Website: ulta-beauty
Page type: cart
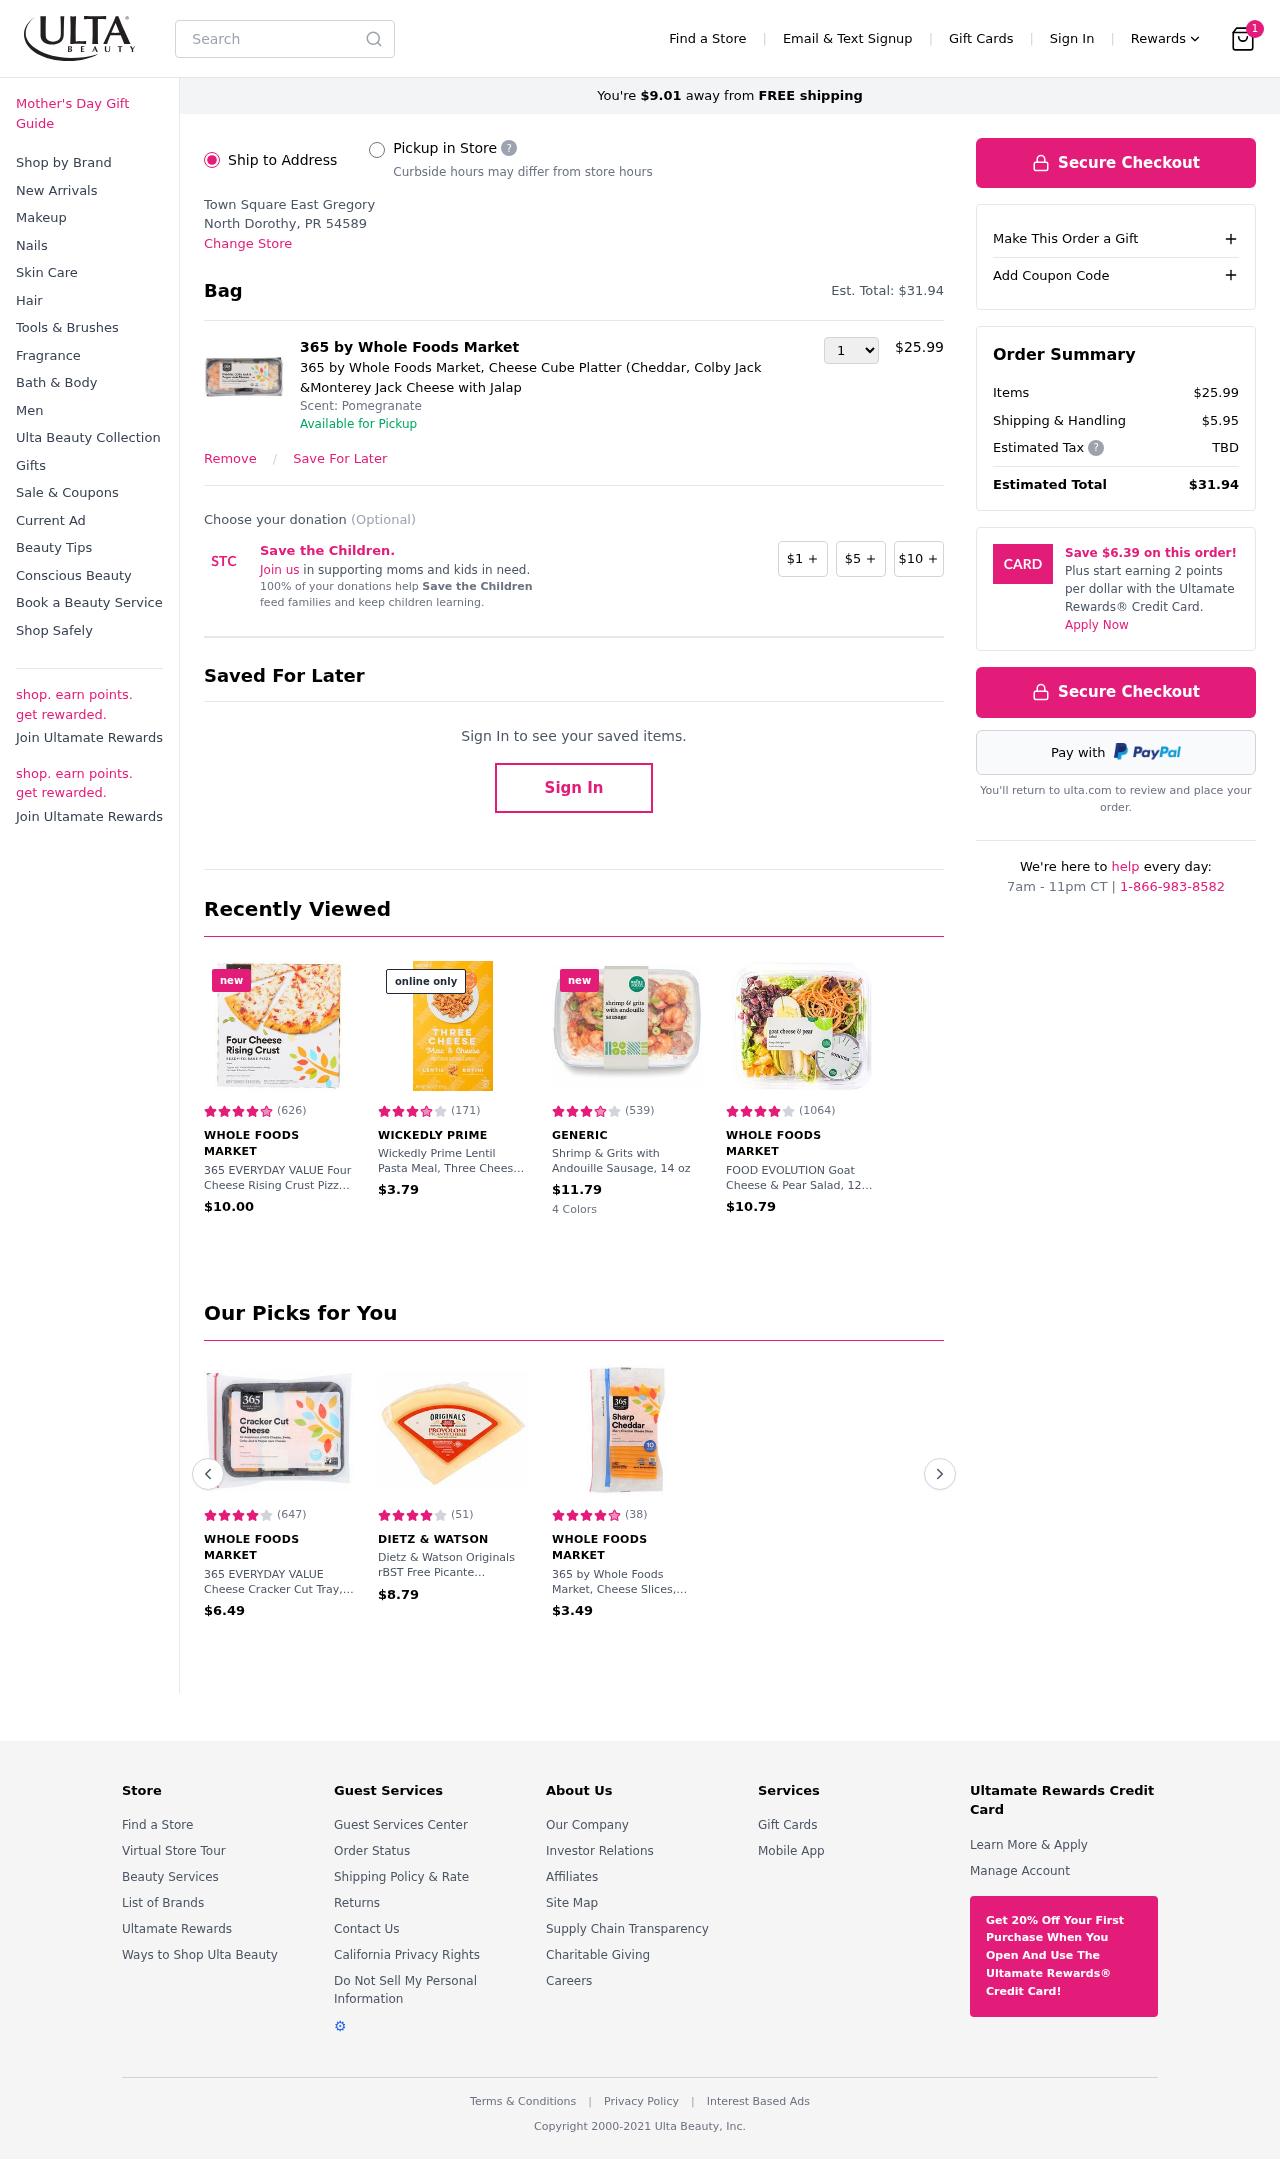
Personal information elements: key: PII_LOCATION1_CITY_STATE_ZIP
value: North Dorothy, PR 54589
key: PII_LOCATION1_NAME
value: Town Square East Gregory
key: PII_CITY
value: East Gregory
Product elements: key: PRODUCT1_BRAND
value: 365 by Whole Foods Market
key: PRODUCT1_NAME
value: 365 by Whole Foods Market, Cheese Cube Platter (Cheddar, Colby Jack &Monterey Jack Cheese with Jalap
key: PRODUCT1_PRICE
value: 25.99
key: PRODUCT1_QUANTITY
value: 1
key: PRODUCT2_BRAND
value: Whole Foods Market
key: PRODUCT2_NAME
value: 365 EVERYDAY VALUE Four Cheese Rising Crust Pizza, 20.9 OZ
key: PRODUCT2_NUM_RATINGS
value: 626
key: PRODUCT2_PRICE
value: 10
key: PRODUCT2_RATING
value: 4.5
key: PRODUCT3_BRAND
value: Wickedly Prime
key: PRODUCT3_NAME
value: Wickedly Prime Lentil Pasta Meal, Three Cheese Mac & Cheese, 10.3oz
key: PRODUCT3_NUM_RATINGS
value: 171
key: PRODUCT3_PRICE
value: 3.79
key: PRODUCT3_RATING
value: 3.8
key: PRODUCT4_BRAND
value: Generic
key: PRODUCT4_NAME
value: Shrimp & Grits with Andouille Sausage, 14 oz
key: PRODUCT4_NUM_RATINGS
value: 539
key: PRODUCT4_PRICE
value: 11.79
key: PRODUCT4_RATING
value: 3.9
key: PRODUCT5_BRAND
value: Whole Foods Market
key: PRODUCT5_NAME
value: FOOD EVOLUTION Goat Cheese & Pear Salad, 12 OZ
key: PRODUCT5_NUM_RATINGS
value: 1064
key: PRODUCT5_PRICE
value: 10.79
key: PRODUCT5_RATING
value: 4.3
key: PRODUCT6_BRAND
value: Whole Foods Market
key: PRODUCT6_NAME
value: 365 EVERYDAY VALUE Cheese Cracker Cut Tray, 12 OZ
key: PRODUCT6_NUM_RATINGS
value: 647
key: PRODUCT6_PRICE
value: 6.49
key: PRODUCT6_RATING
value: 4.2
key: PRODUCT7_BRAND
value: Dietz & Watson
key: PRODUCT7_NAME
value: Dietz & Watson Originals rBST Free Picante Provolone Cheese
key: PRODUCT7_NUM_RATINGS
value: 51
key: PRODUCT7_PRICE
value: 8.79
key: PRODUCT7_RATING
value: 4.2
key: PRODUCT8_BRAND
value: Whole Foods Market
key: PRODUCT8_NAME
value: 365 by Whole Foods Market, Cheese Slices, Sharp Cheddar (10 Slices), 8 Ounce
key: PRODUCT8_NUM_RATINGS
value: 38
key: PRODUCT8_PRICE
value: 3.49
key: PRODUCT8_RATING
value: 4.5
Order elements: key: ORDER_NUM_ITEMS
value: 1
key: ORDER_FREE_SHIPPING_REMAINING
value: $9.01
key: ORDER_TOTAL
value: $31.94
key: ORDER_TOTAL
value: Est. Total: $31.94
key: ORDER_SUBTOTAL
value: $25.99
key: ORDER_SHIPPING_COST
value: $5.95
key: ORDER_TAX
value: TBD
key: ORDER_CARD_SAVINGS
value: $6.39
Search elements: key: HEADER_SEARCH
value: Search